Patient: sex M, age 42
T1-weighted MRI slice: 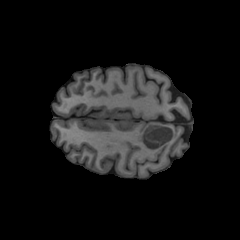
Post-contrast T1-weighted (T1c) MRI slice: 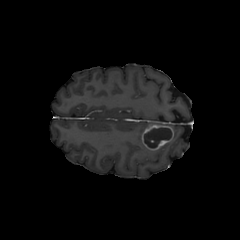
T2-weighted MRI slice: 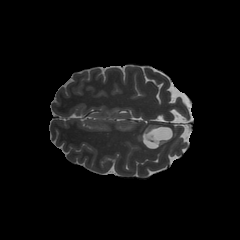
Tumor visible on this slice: yes
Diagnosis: Glioblastoma, IDH-wildtype
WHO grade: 4